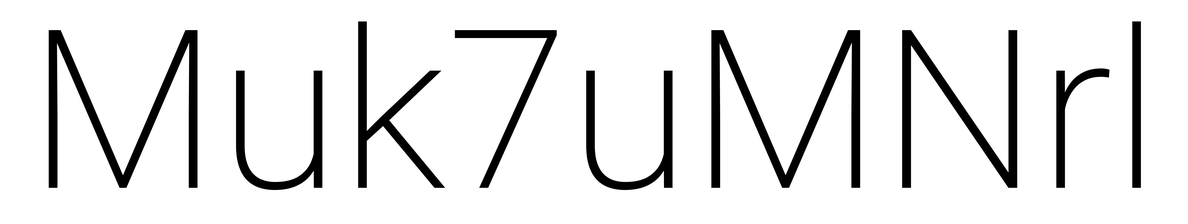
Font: Roboto_ExtraLight